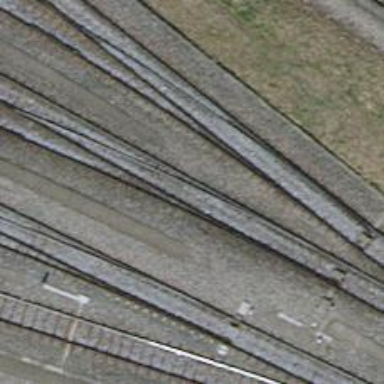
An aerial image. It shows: Railway switch.